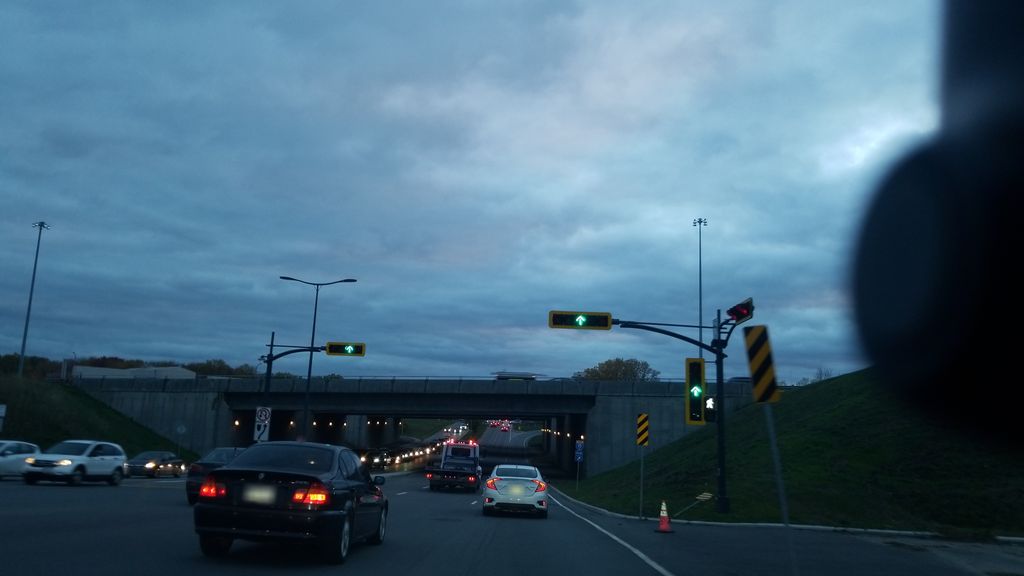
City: montreal